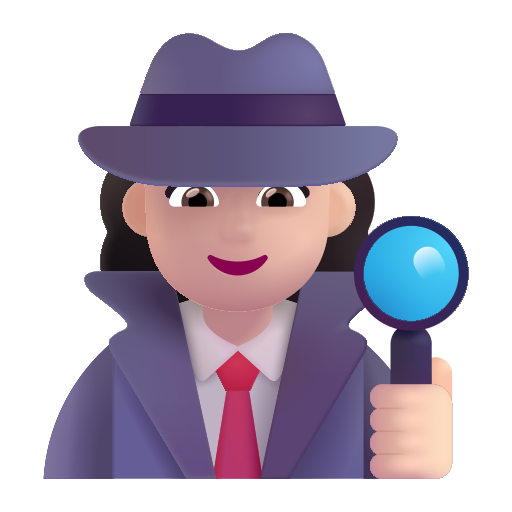
woman detective color light